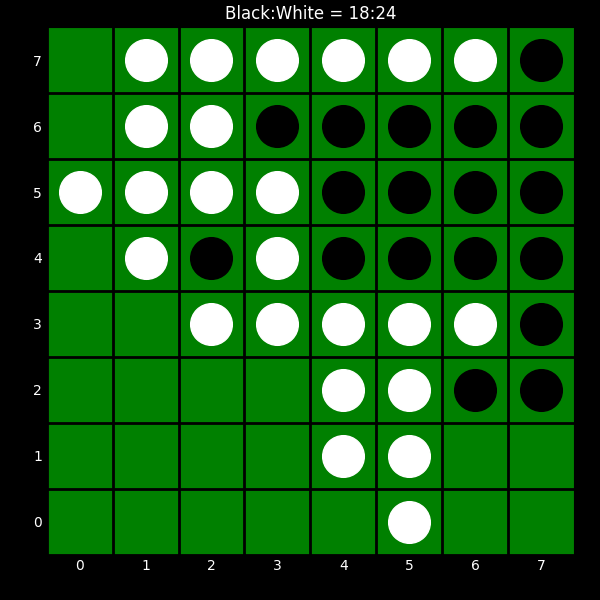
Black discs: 18
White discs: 24